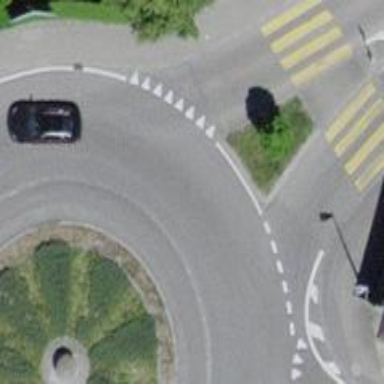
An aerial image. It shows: Secondary road made of asphalt leading to roundabout.